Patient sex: M
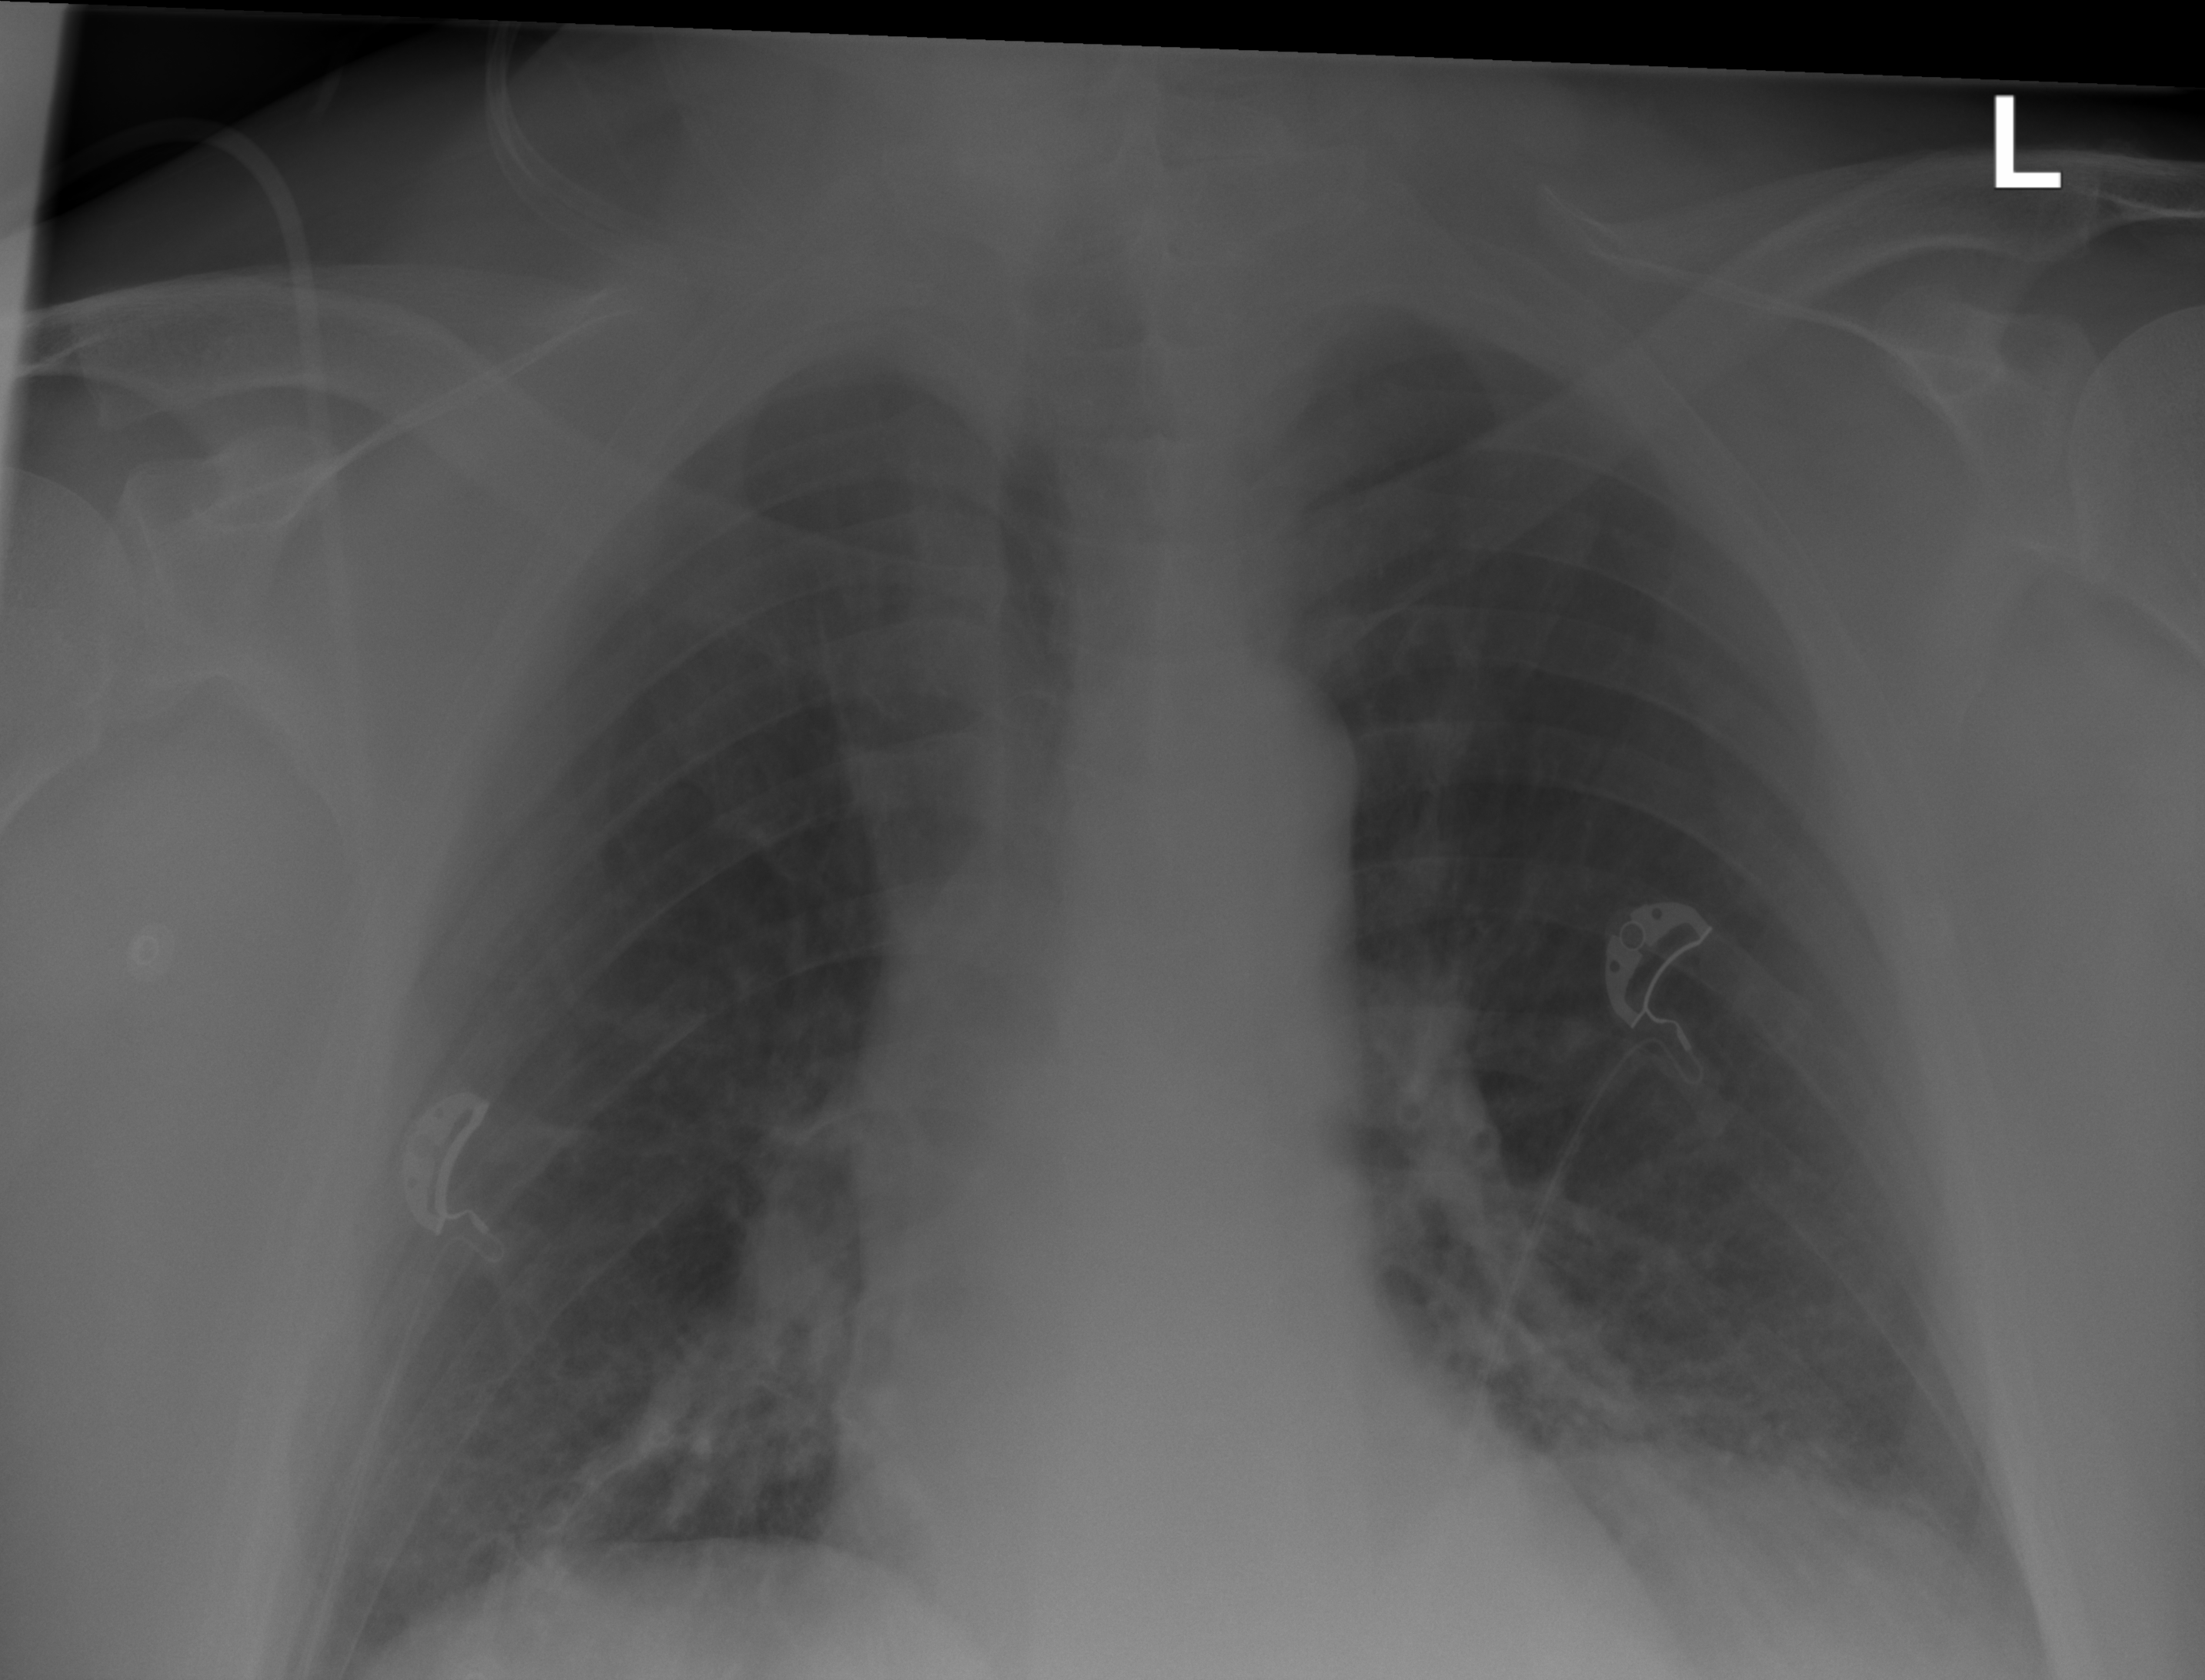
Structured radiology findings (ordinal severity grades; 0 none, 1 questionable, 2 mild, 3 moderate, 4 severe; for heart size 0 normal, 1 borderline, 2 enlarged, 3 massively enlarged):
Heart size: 0
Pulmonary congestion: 0
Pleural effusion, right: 2
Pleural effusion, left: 2
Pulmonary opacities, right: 2
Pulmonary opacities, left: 2
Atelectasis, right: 2
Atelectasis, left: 2